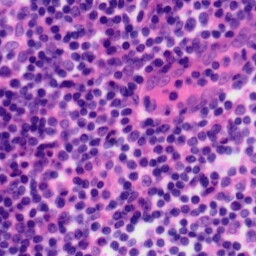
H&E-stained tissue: Tonsil